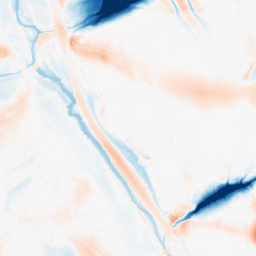
Category: morphological
Decomposition family: morphological_ellipse
Decomposition parameters: operation: average
width: 50
height: 50
Upsampling method: edge_directed
Upsampling parameters: scale: 4
Upsampling scale: 4